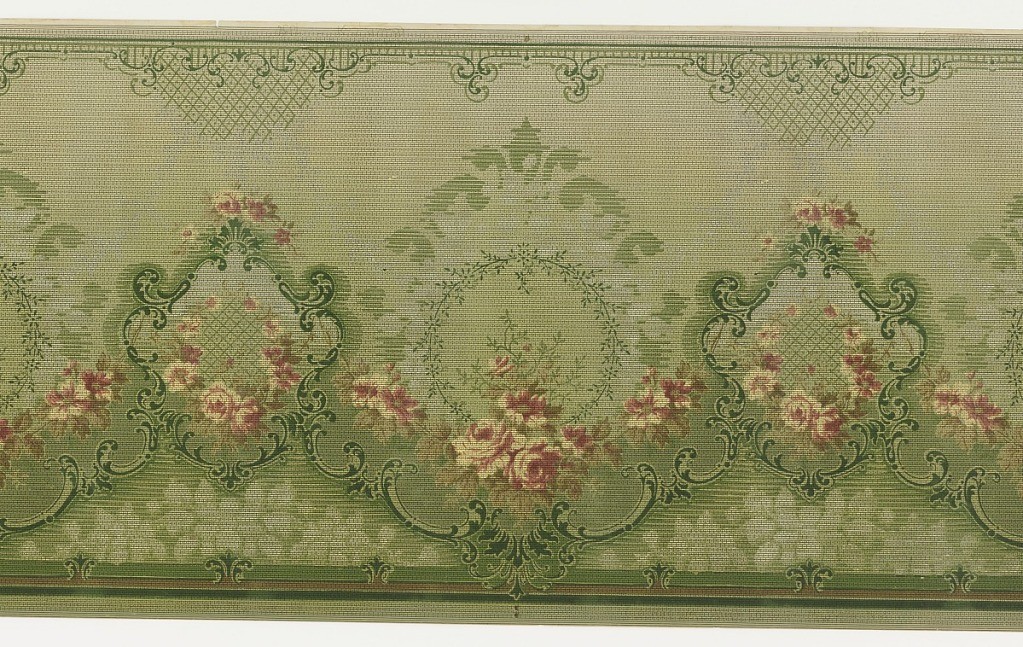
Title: Frieze
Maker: Gledhill Wall Paper Co., New York, New York, founded 1900
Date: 1905–1915
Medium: Machine-printed paper
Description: Floral bouquet set within a wreath, alternating with medallion containing bouquet. Bands of scrollwork with lattice run along both top and bottom edges.